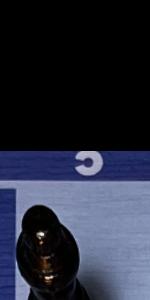
Label: Empty